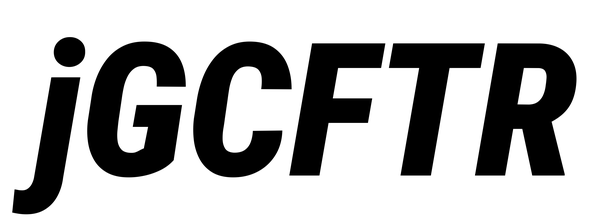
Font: Roboto-Italic_Condensed_Black_Italic